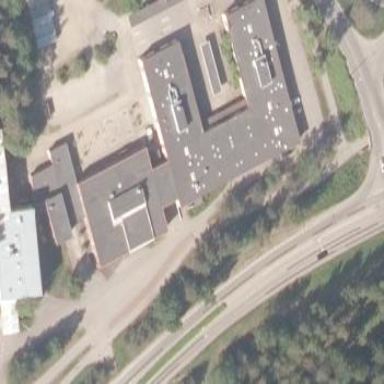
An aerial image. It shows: Public building.